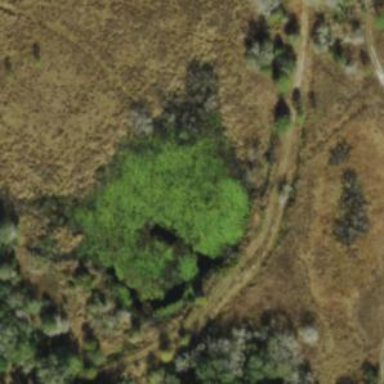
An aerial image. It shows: Marshy wetland area.